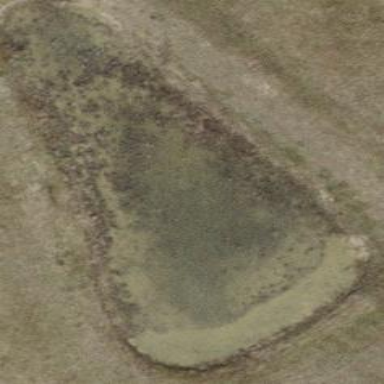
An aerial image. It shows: Pond with natural water.